Question: The height of my tablayout is wrap content. But it's not working. I am pasting the screenshot here. It's working OK in mobile phones but not in tab.

This problem was also with width but the tag app:tabMaxWidth="0dp" helped me out. How can i overcome this? here is the code to layout.
'''
<android.support.design.widget.TabLayout
android:id="@+id/tablayout_add"
android:layout_width="match_parent"
android:layout_height="wrap_content"
app:tabMaxWidth="0dp"
android:minHeight="0dp"
android:layout_gravity="bottom"
android:layout_below="@+id/relativeLayout"
app:tabGravity="fill"
app:tabBackground="@drawable/tab_color_selector"
app:tabIndicatorColor="@color/sea_green"
app:tabIndicatorHeight="2dp"
app:tabMode="fixed"
android:clickable="false"
/>
'''
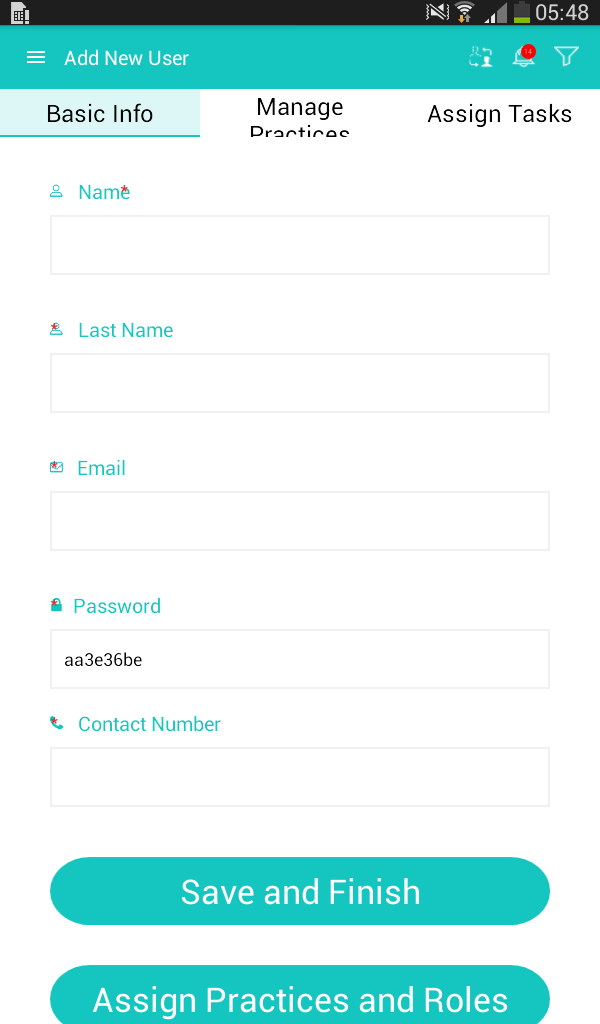
Answer: The problem was with the parent of the tablayout. The tablayout was ok. Here is the code for parent item.
'''
<RelativeLayout
xmlns:android="http://schemas.android.com/apk/res/android"
xmlns:app="http://schemas.android.com/apk/res-auto"
android:layout_width="match_parent"
android:layout_height="match_parent"
android:background="@color/default_app_white"
app:layout_behavior="@string/appbar_scrolling_view_behavior"
>
<android.support.design.widget.TabLayout
android:id="@+id/tablayout_add"
android:layout_width="match_parent"
android:layout_height="wrap_content"
app:tabMaxWidth="0dp"
android:minHeight="0dp"
android:layout_gravity="bottom"
android:layout_below="@+id/relativeLayout"
app:tabGravity="fill"
app:tabBackground="@drawable/tab_color_selector"
app:tabIndicatorColor="@color/sea_green"
app:tabIndicatorHeight="2dp"
app:tabMode="fixed"
android:clickable="false"/>
</RelativeLayout>
'''